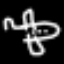
Label: airplane